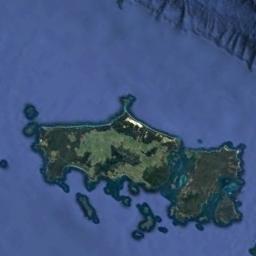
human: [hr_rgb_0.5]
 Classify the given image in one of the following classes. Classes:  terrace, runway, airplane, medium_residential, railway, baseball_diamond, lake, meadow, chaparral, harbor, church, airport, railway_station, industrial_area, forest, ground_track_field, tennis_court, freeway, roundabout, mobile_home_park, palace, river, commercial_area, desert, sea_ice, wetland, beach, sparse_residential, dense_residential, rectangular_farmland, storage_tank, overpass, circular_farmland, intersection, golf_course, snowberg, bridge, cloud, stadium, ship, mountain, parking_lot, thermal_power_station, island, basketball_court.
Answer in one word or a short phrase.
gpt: island